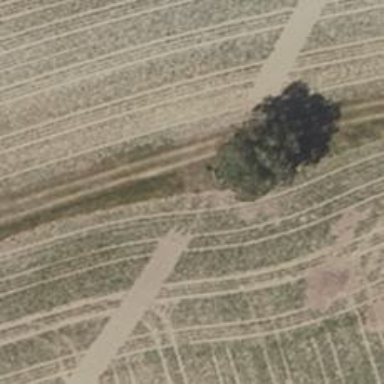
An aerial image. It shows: Deciduous broadleaved tree.